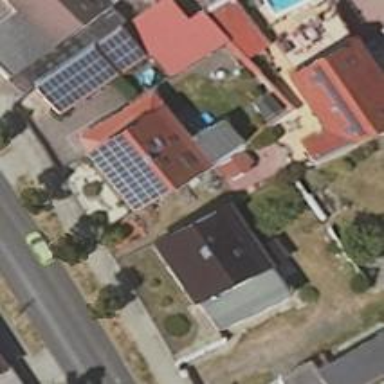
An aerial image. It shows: Solar photovoltaic panel generating electricity through small installation.